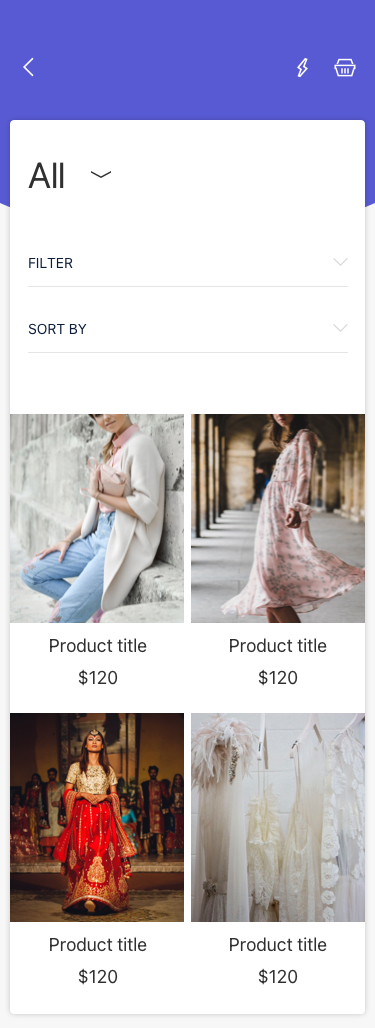
Text in this UI design:
Filter
Sort by
All
$120
Product title
$120
Product title
$120
Product title
$120
Product title